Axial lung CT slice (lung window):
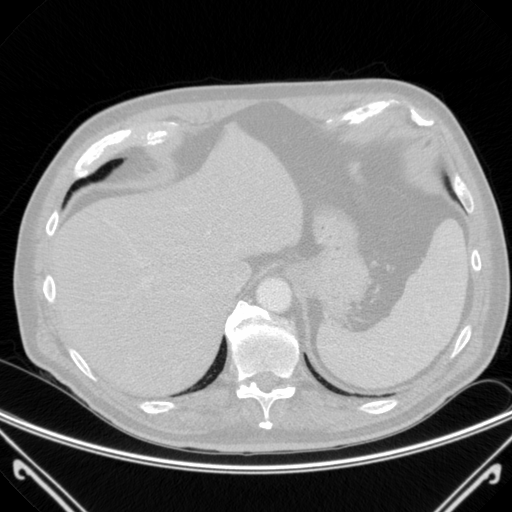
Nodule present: no